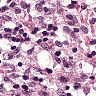
Metastatic tissue present: no